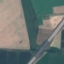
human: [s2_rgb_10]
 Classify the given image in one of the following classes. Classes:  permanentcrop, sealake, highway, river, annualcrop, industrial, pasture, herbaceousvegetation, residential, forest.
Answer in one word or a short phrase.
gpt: Highway